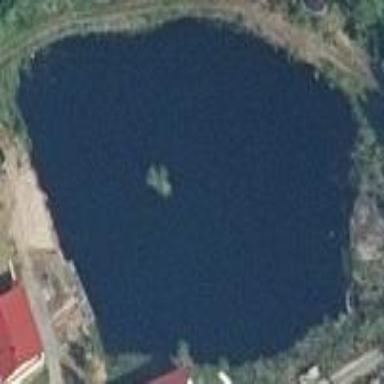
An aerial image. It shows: Peaceful pond surrounded by nature.